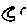
Label: moon